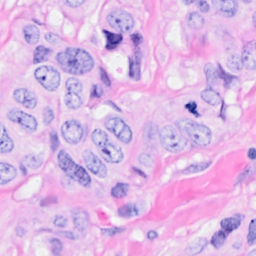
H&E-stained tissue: Breast